Interaction volume radius: 10 \u00c5
Interaction volume height: 20 \u00c5
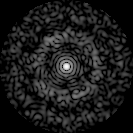
Disorder parameter: 0.8477